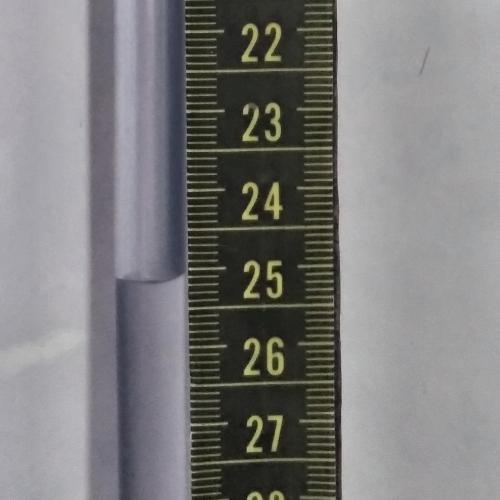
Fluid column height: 25.1 cm